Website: lowes
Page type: cart
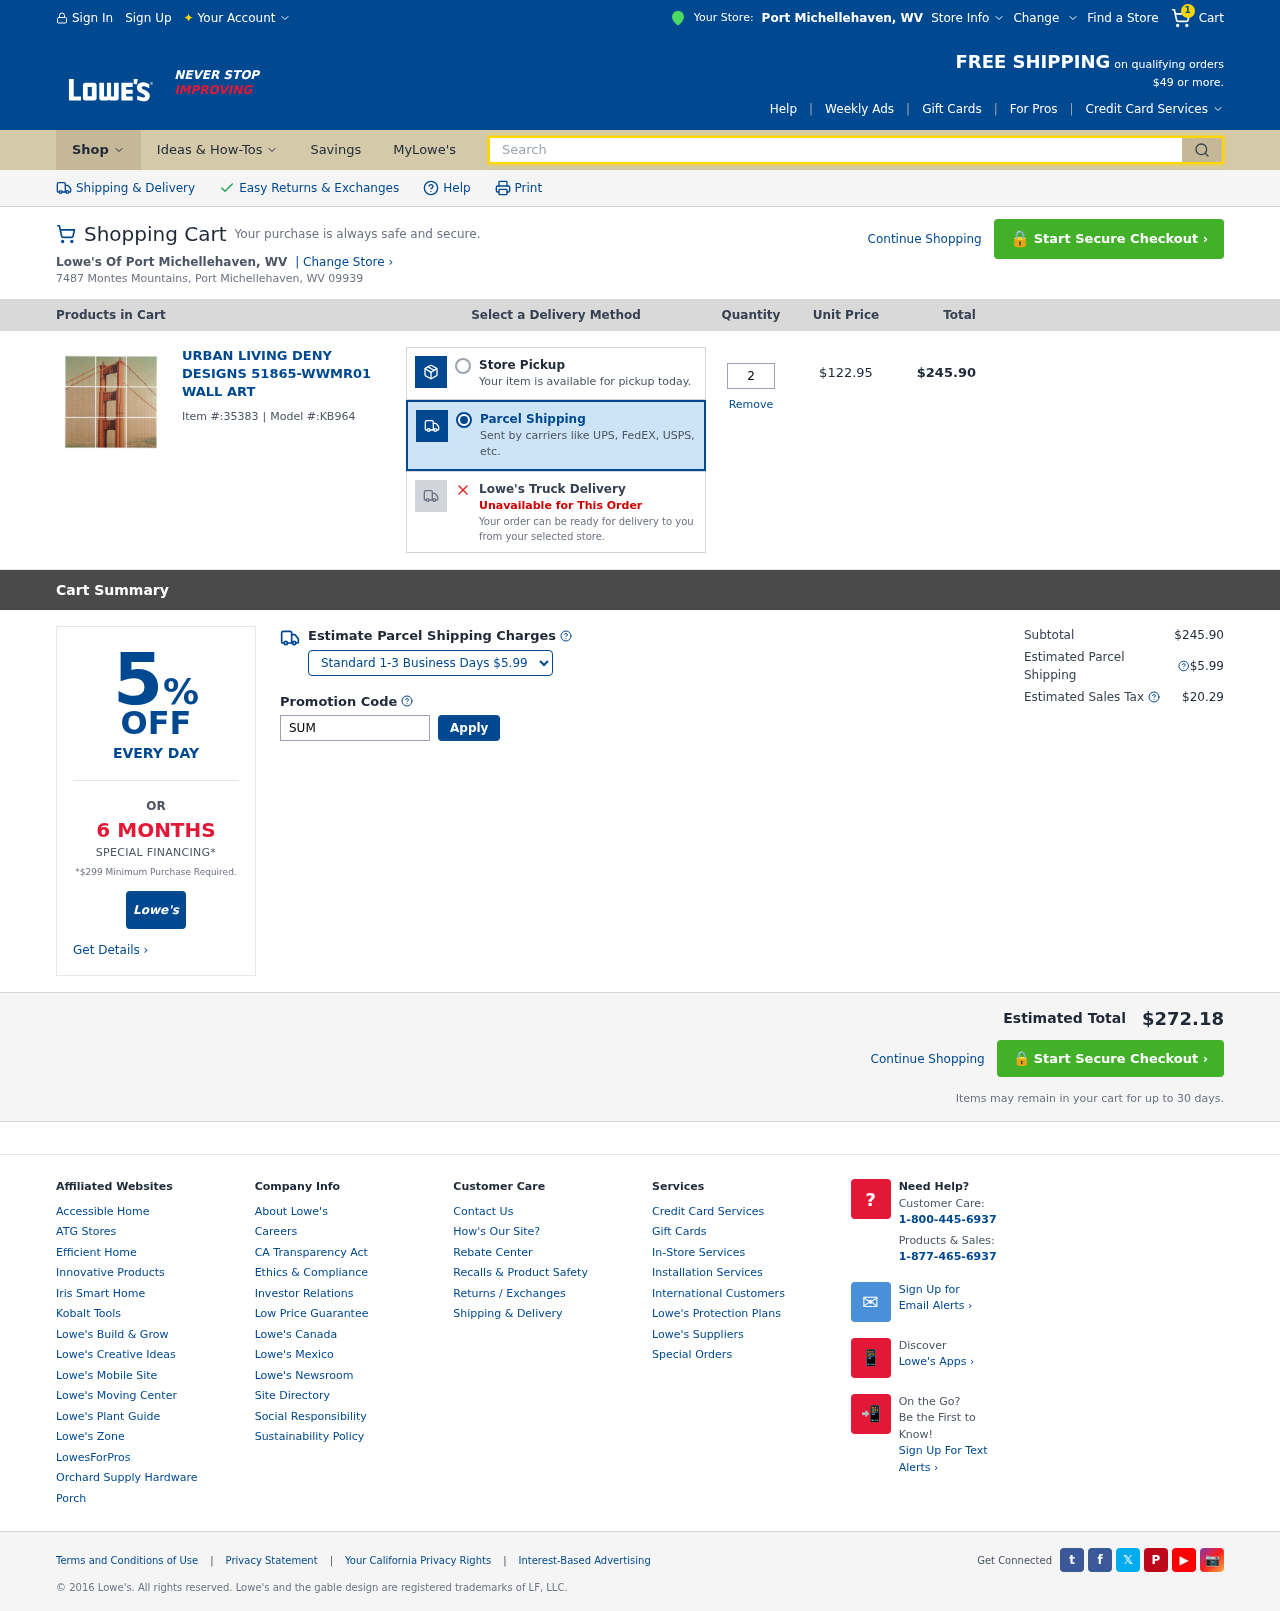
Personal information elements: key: PII_CITY
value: Port Michellehaven
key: PII_STATE_ABBR
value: WV
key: PII_STREET
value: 7487 Montes Mountains
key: PII_CITY_STATE_ZIP
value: Port Michellehaven, WV 09939
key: PII_PROMO_CODE
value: SUMMER08
Product elements: key: PRODUCT1_NAME
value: Urban Living Deny Designs 51865-wwmr01 Wall Art
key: PRODUCT1_PRICE
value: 122.95
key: PRODUCT1_QUANTITY
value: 2
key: PRODUCT1_ITEM_ID
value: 35383
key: PRODUCT1_MODEL_ID
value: KB964
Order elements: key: ORDER_NUM_ITEMS
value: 1
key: ORDER_ITEM_TOTAL
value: $245.90
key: ORDER_SUBTOTAL
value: $245.90
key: ORDER_SHIPPING_COST
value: $5.99
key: ORDER_TAX
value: $20.29
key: ORDER_TOTAL
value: $272.18
Search elements: key: HEADER_SEARCH
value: Search